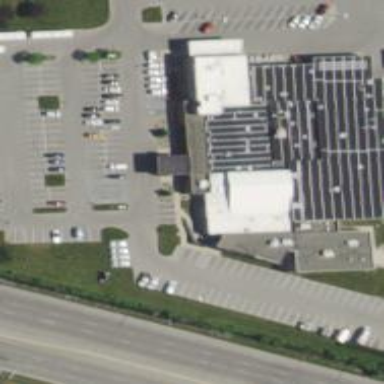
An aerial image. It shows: Commercial building.